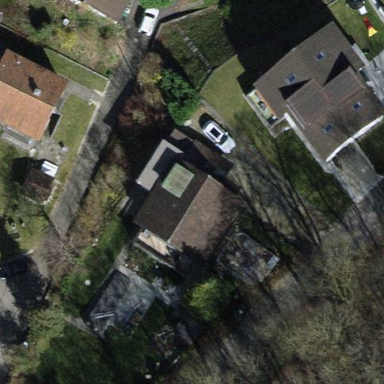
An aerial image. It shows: Building with tiled roof.